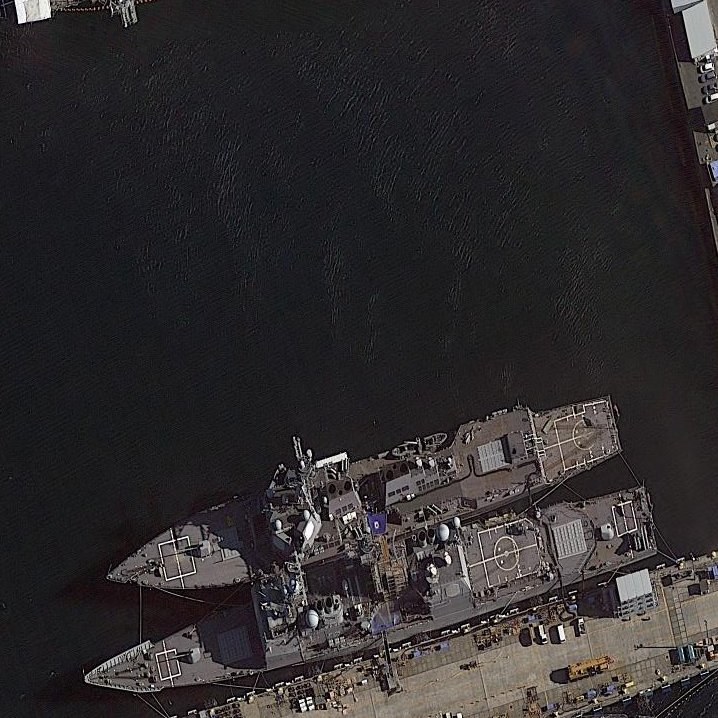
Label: destroyer